Question: I want to switch conditionally if all rows are empty for 'audio' column. I have tried with GROUP BY type but doesn't works.
'''
SELECT postid, title, has_audio, audio, type
FROM qa_posts
WHERE parentid=1
'''

So if audio exist for entire column for that parent id that execute code A if not than code B
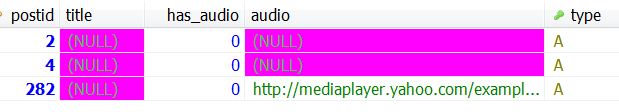
Answer: You could just 'count' all rows for which 'audio' is not 'NULL'. But if your table is bigger and contains tons of rows etc. then the real problem with this approach is that such query this may be expensive for DB and at least be slower than it could be. Of course premature optimization is bad thing, but this is not the case - we are going to optimize the approach, not the code :)
> want to switch conditionally if all rows are empty for audio column
First, it would be good to think the question 'are all rows' audio column empty?' it really the right one. And, no. It's not :) In fact you neither need to know 'how many of rows are not null' nor 'are all rows' audio column empty?' because it's irrelevant for your condition if there's 5, 10 or 100000's. What you should do is to "flip" the question and look for the answer to question like 'if there's any row that is NOT null?'. And even both questions look similar at first glance, we are using database to get the answer, so this actually is the whole game changer.
By logic, to answer the 'if there's any row that is NOT null?' question it is just sufficient to find out if there row with 'audio' being 'NOT NULL'. The "at least" thing allows us apply some constraints to the query, because '1' fulfills "at least one" condition nicely, we will use SQL 'LIMIT 1', which would make DB stop and return the result as soon as it finds first record matching the query, w/o need of going thru whole table. This simply should be faster, and less resource hungry.
Once executed, our query can return two results. Either we get nothing (zero rows returned), which means that all 'audio''s are 'NULL' or, as opposite, we get something (single row, does not matter which one) which would mean the answer to 'if there's any row that is NOT null?' question is 'yes, it is' (because at least the one returned is).